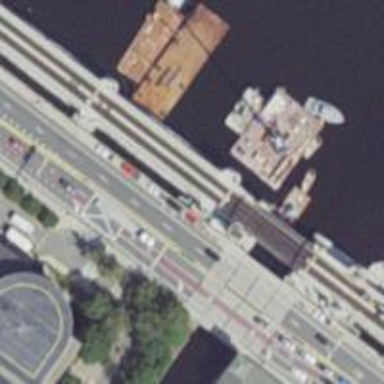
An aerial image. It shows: Bascule bridge for light rail railway with contact line electrification.